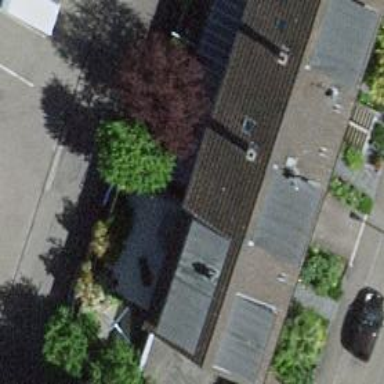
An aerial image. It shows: Terrace building.